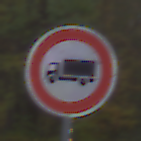
Verkehrszeichen: VerbotFuerKraftfahrzeugeUeberDreiKommaFuenfTonnen
Umgebung: Outdoor, Nature
Tageszeit: SunriseSunset
Wetter: PartlyCloudy
Licht: Natural
Jahreszeit: Autumn
Kontrast: LowContrast